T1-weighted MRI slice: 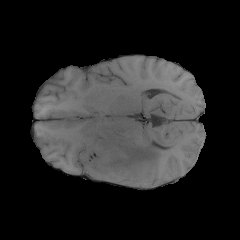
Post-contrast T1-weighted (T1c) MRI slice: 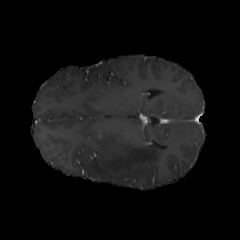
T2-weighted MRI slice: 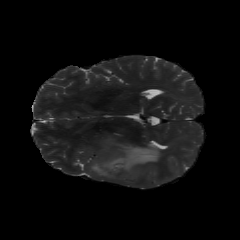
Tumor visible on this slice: yes